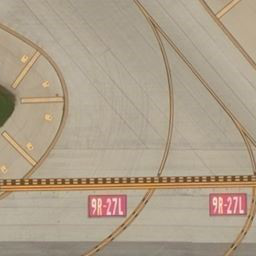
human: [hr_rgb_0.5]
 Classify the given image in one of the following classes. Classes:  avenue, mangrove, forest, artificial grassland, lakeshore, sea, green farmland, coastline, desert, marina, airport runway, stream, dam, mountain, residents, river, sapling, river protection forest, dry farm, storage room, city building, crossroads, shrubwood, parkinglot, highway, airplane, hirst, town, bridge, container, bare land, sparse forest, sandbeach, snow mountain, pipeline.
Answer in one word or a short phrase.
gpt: airport runway